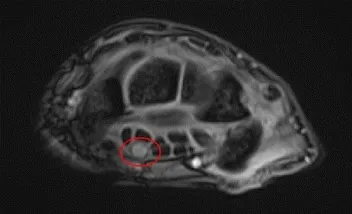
Magnetic resonance imaging of the left wrist. The red circle indicates the left median nerve. Magnetic resonance imaging shows swelling of the left median nerve and no hematoma.
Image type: radiology (mri)